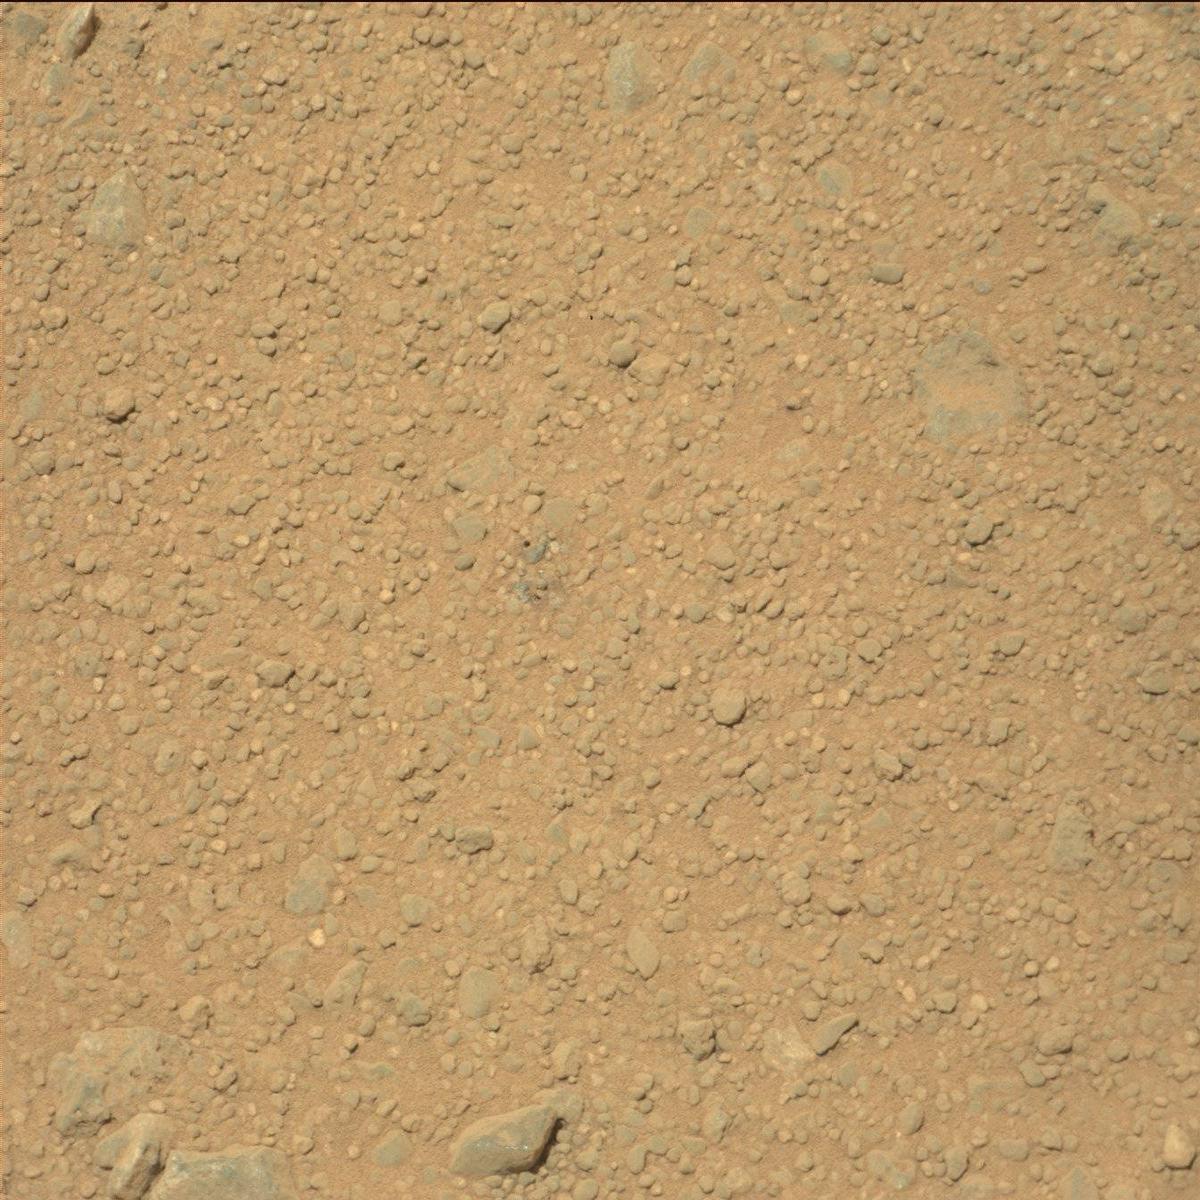
Terrain classes present: Bedrock, Rock, Sand / Soil